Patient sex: M
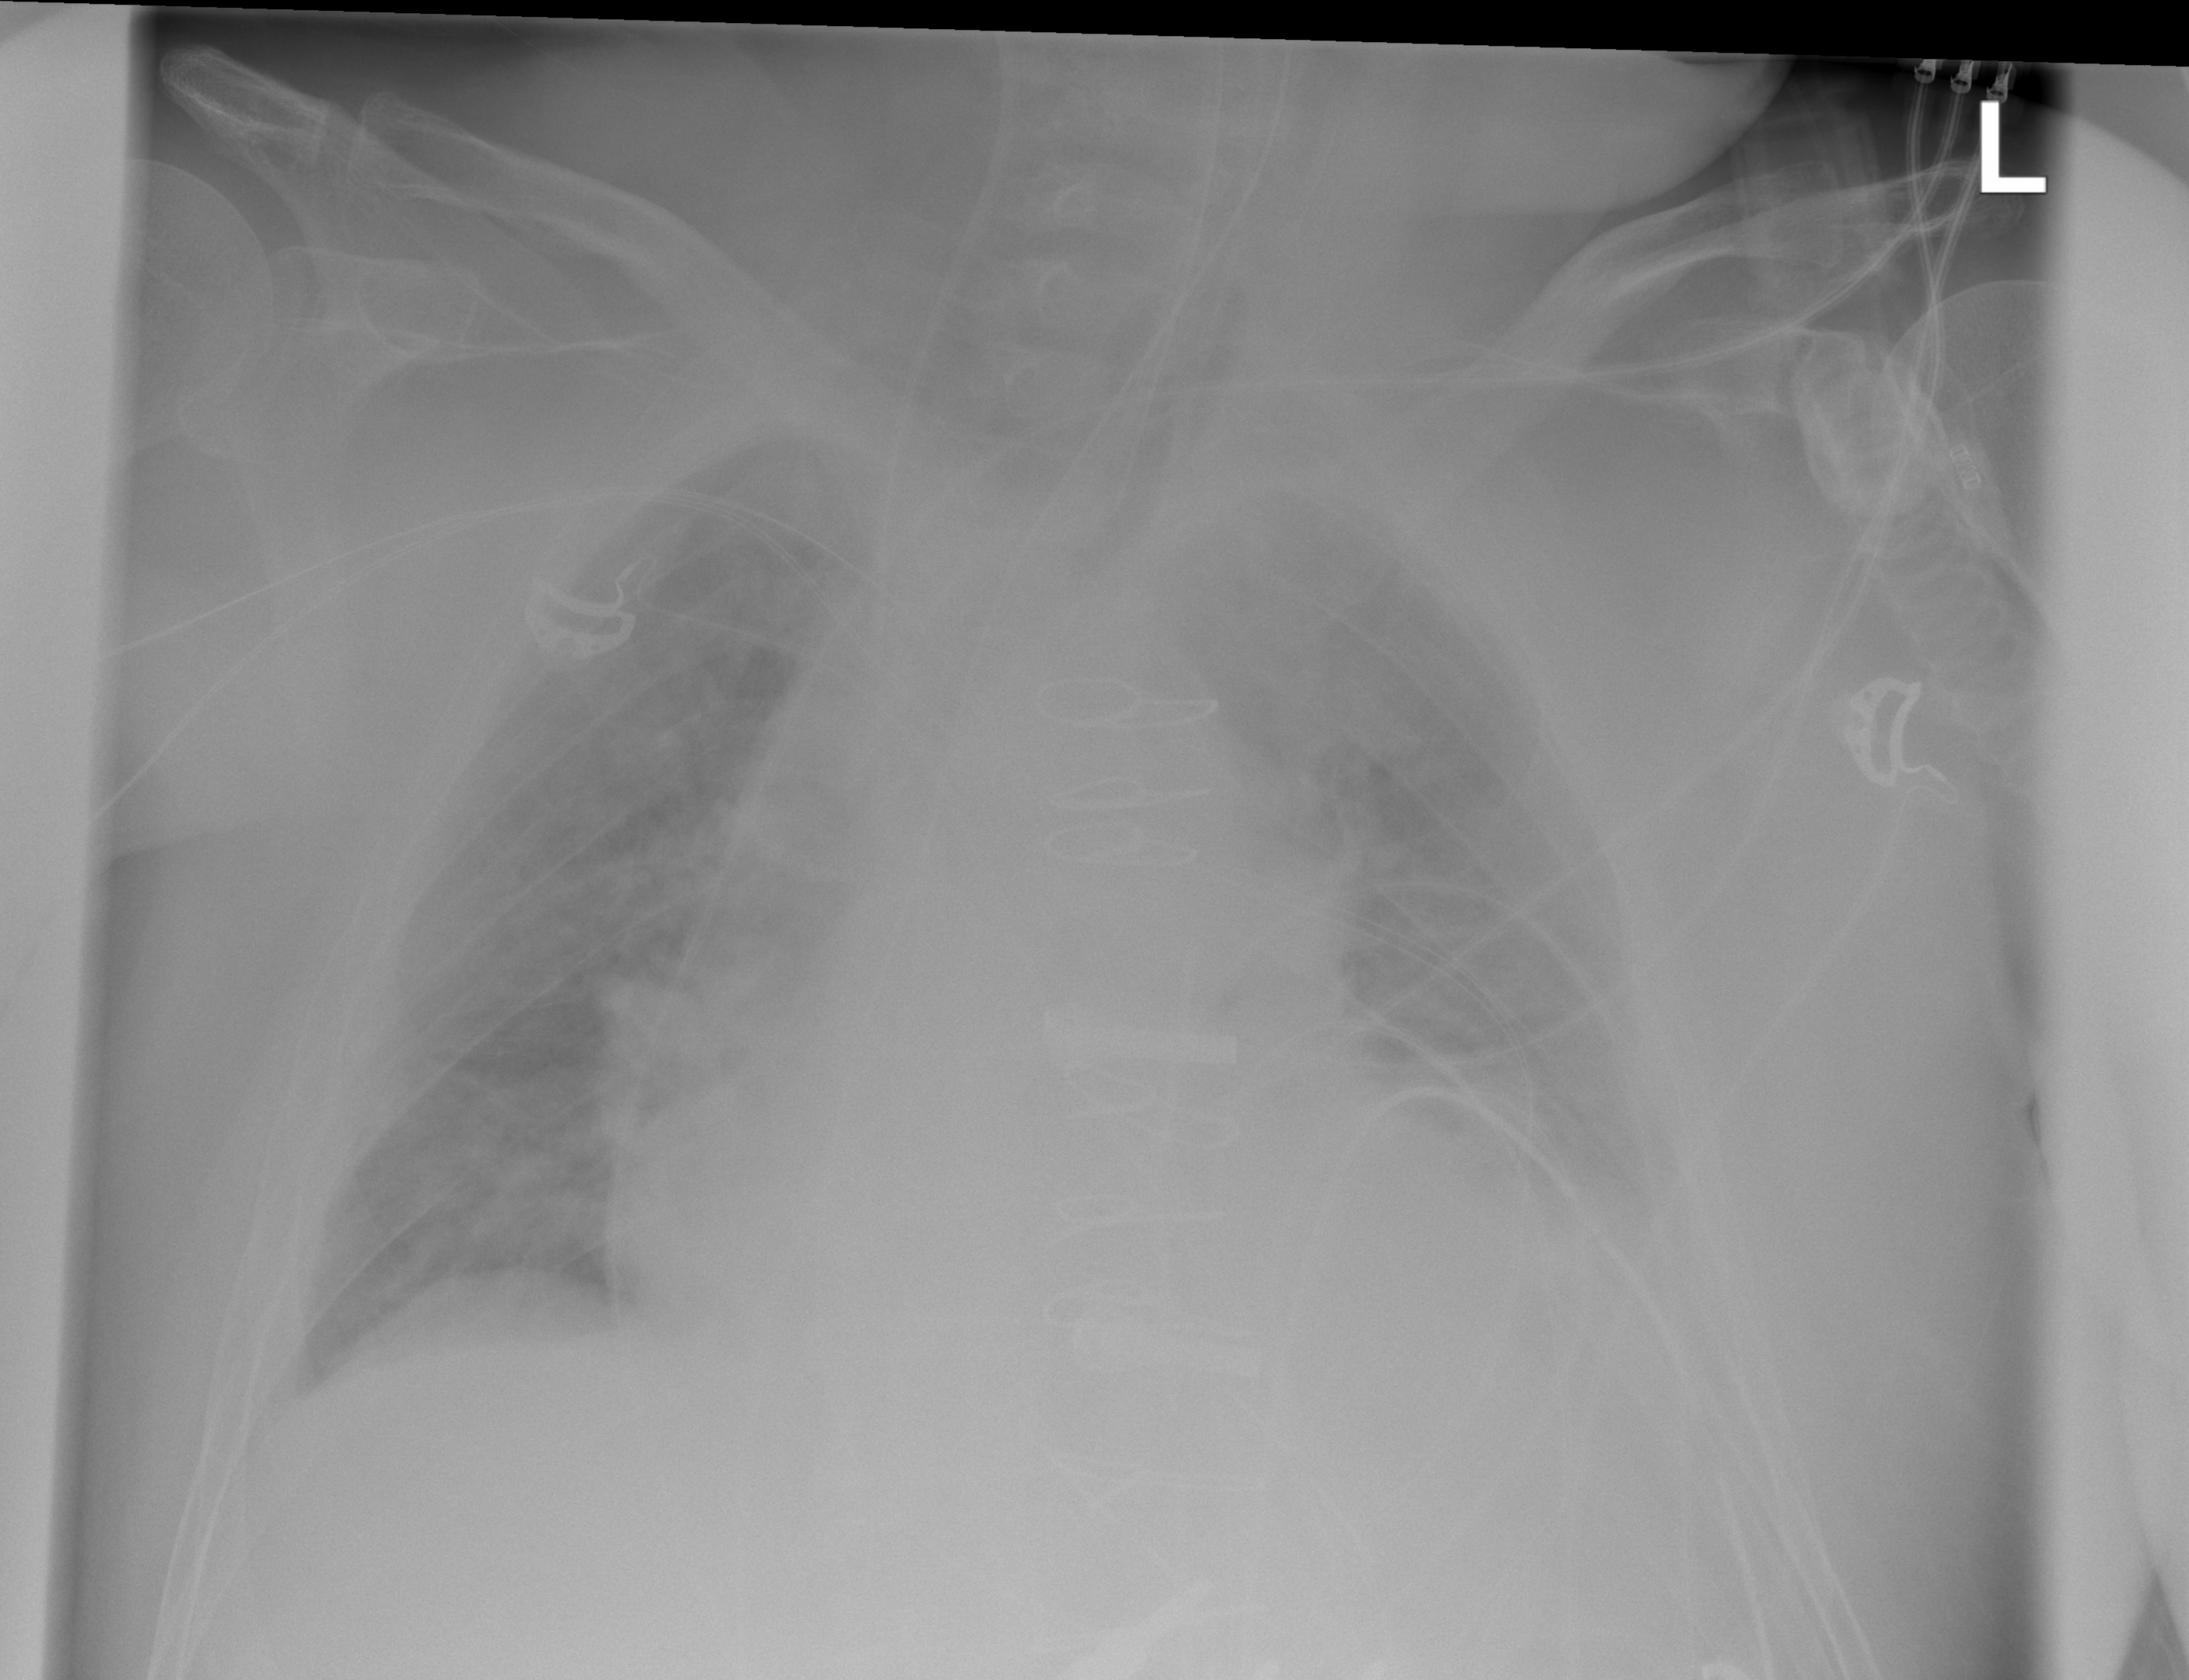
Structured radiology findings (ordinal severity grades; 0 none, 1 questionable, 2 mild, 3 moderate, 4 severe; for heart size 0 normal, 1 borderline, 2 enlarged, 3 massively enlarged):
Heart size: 1
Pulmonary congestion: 3
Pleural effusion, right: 0
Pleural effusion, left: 2
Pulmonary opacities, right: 0
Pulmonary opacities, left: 0
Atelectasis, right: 2
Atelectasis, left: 2